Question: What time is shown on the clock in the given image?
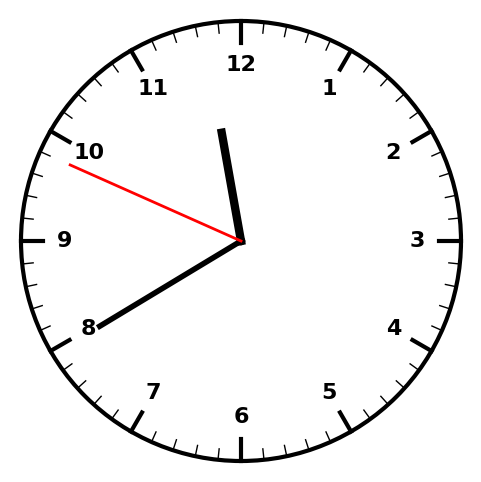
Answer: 11:39:49